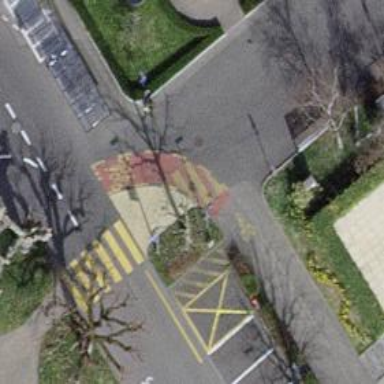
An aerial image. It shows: Pedestrian road with asphalt surface.